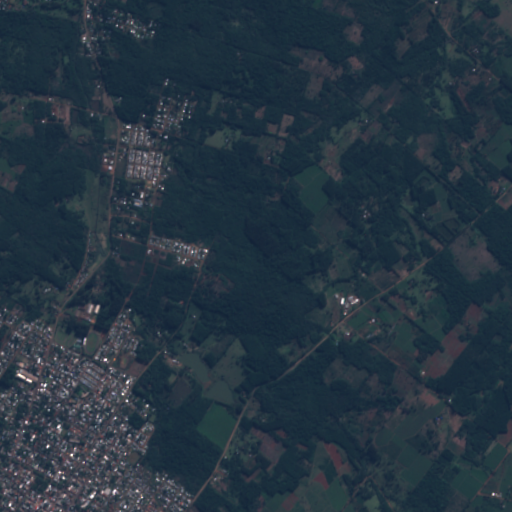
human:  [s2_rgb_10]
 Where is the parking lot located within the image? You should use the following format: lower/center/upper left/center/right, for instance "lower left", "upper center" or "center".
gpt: The parking lot is located in the lower left of the image.
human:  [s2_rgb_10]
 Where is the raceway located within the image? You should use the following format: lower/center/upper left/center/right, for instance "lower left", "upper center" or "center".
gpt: The raceway is located in the lower left of the image.
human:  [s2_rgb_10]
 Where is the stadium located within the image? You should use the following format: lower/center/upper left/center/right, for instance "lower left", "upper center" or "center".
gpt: The stadium is located in the lower left of the image.
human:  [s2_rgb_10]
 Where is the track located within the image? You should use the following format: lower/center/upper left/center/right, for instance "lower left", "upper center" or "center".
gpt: The track is located in the lower left of the image.
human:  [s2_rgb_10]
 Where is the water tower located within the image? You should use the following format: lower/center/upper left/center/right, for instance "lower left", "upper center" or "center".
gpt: The water tower is located in the center left of the image.
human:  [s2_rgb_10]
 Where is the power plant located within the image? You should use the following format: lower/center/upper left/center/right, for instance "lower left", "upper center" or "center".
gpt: There is no power plant in the image.